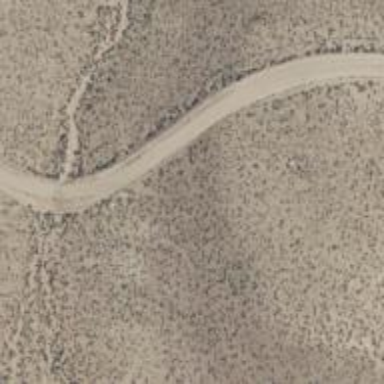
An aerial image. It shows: Service road.